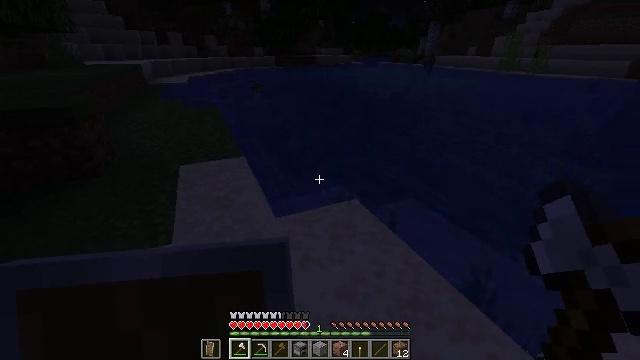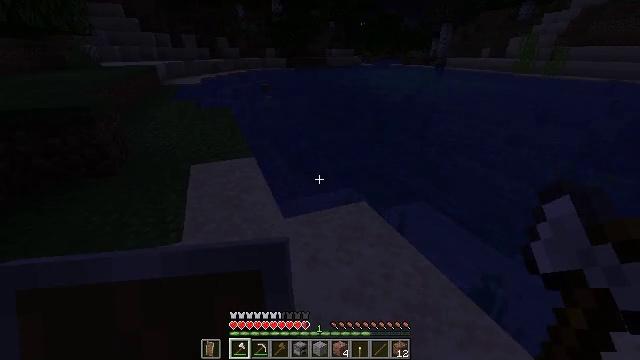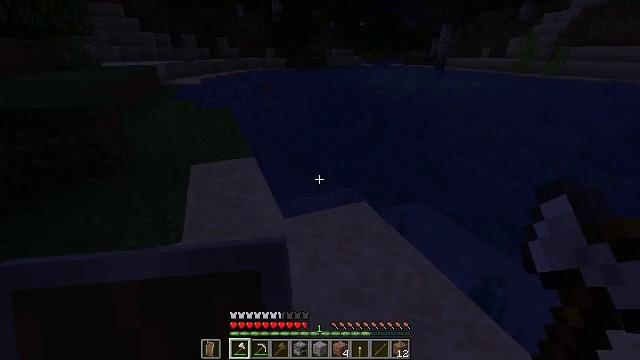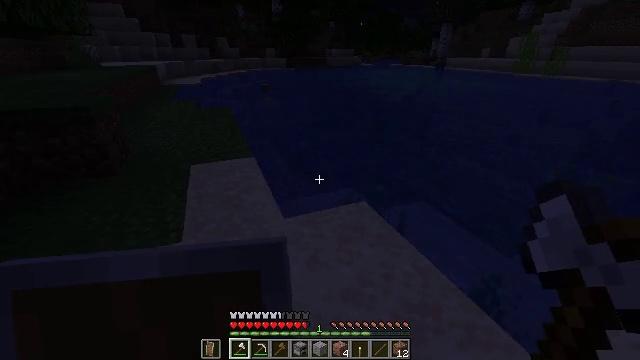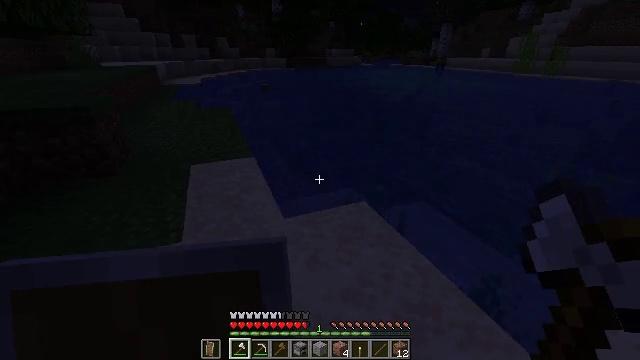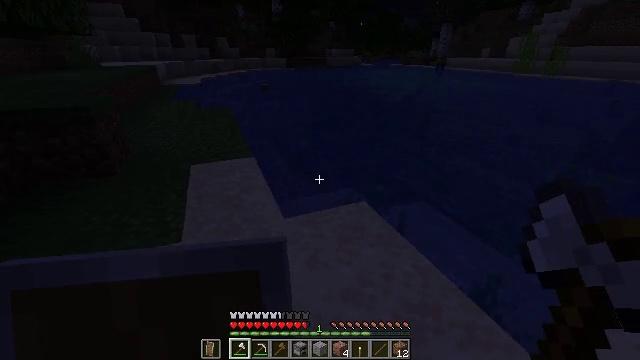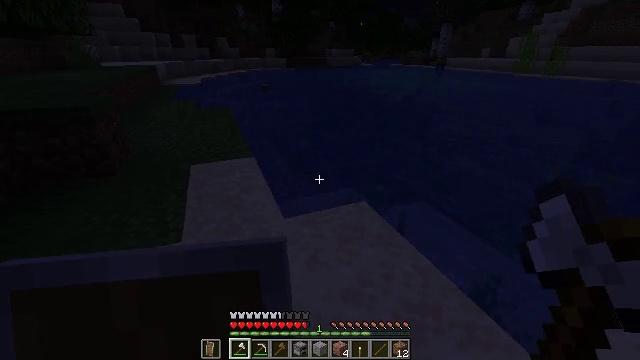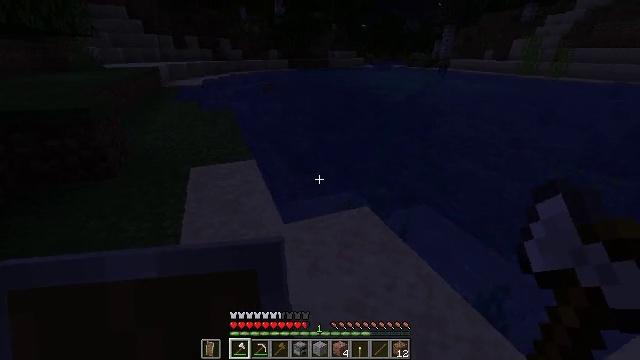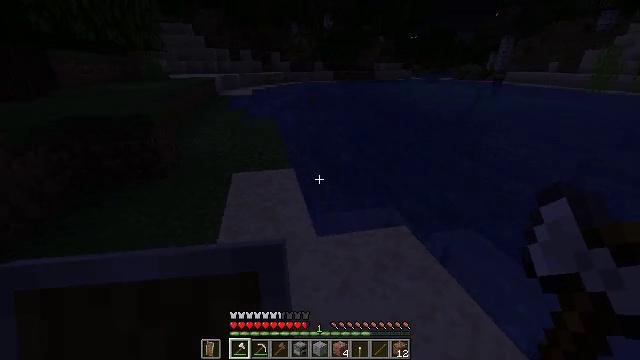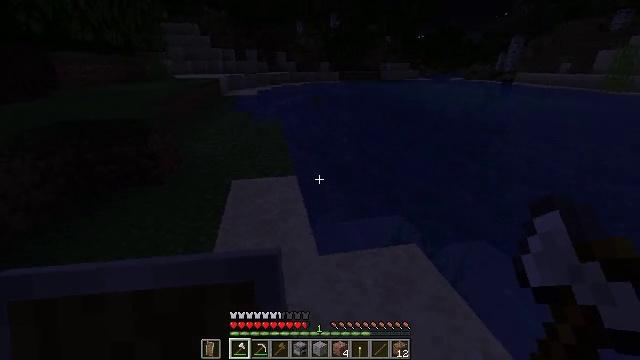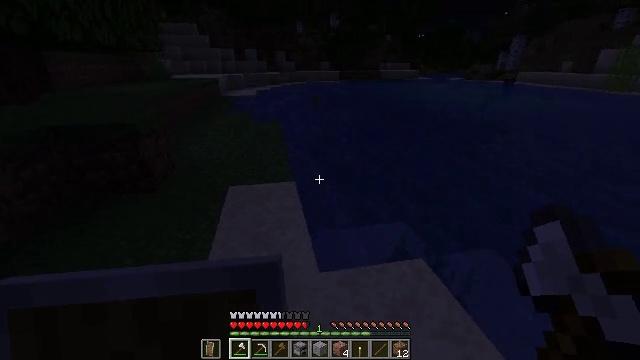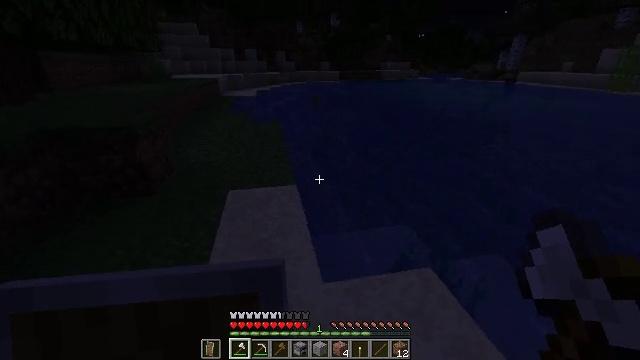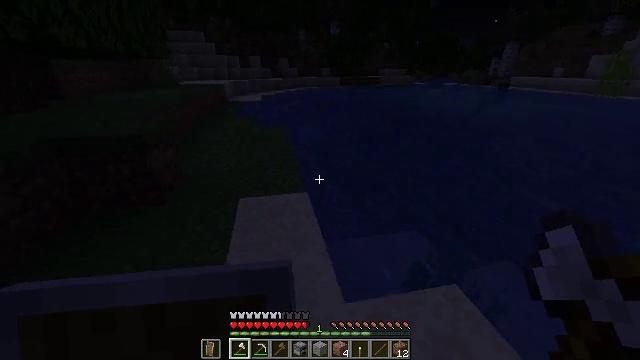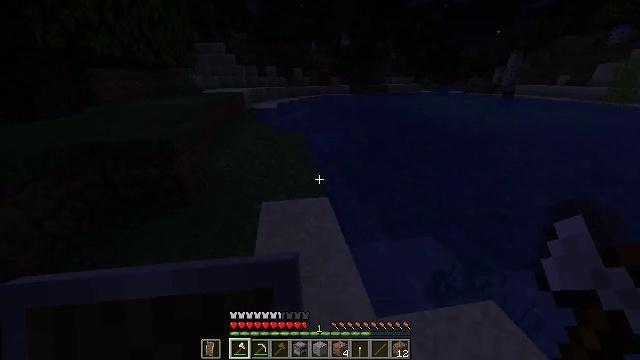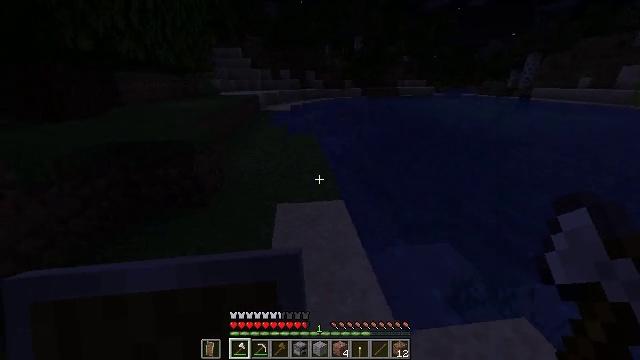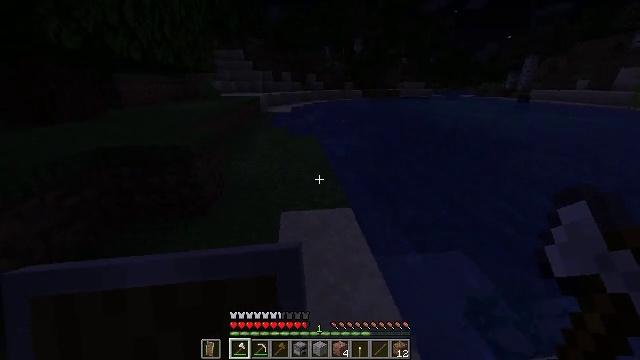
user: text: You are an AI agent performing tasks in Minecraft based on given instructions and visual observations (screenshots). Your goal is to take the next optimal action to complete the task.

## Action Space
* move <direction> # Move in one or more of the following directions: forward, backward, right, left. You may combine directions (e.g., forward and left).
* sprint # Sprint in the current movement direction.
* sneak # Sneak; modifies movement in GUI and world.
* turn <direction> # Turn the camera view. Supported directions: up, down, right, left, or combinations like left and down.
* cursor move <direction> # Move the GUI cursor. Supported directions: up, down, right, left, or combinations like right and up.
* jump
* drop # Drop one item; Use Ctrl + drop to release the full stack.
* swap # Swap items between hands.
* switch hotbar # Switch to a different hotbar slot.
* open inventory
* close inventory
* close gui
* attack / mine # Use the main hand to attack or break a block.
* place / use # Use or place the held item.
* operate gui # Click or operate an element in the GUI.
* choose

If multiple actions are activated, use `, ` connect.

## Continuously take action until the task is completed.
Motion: motion action
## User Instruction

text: Kill the tropical fish.
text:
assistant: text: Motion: turn left
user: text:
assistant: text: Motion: no_op
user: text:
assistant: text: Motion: no_op
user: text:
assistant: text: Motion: no_op
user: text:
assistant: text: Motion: no_op
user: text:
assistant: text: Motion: no_op
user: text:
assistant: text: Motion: move forward
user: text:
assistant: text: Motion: move forward, turn left and up
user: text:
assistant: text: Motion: move forward, turn left
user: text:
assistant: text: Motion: move forward
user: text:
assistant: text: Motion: move forward and move left, sprint
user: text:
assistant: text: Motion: move forward and move left, sprint
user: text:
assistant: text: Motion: move forward and move left, sprint, turn left
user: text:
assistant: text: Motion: move forward, sprint, turn left
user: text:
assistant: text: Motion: move forward, sprint
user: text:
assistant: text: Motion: move forward, sprint
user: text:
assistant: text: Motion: move forward, sprint
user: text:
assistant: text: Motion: move forward, sprint, turn right
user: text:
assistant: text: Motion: move forward, sprint, turn right
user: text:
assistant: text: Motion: move forward, sprint
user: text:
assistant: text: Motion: move forward, sprint
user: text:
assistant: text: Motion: move forward, sprint
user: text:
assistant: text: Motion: move forward
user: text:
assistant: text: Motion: move forward, turn down
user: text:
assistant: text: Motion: move forward, turn left and down
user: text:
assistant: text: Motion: move forward
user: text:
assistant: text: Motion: move forward, turn left
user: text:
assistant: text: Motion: move forward
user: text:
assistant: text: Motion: move forward, turn left
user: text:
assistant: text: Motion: move forward